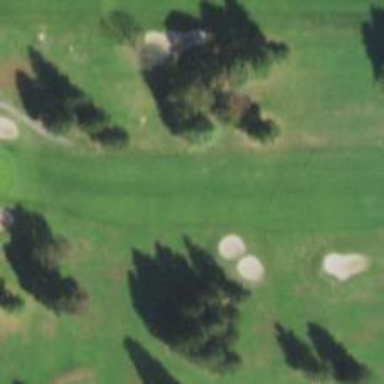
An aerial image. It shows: Golf hole.